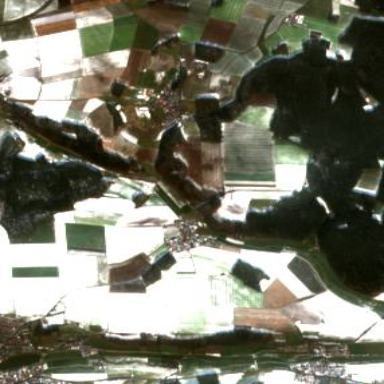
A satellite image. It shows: Agricultural meadow.